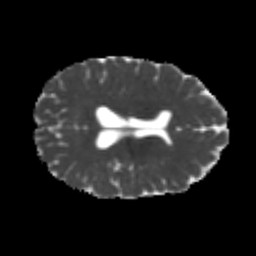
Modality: MD
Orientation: axial
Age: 21
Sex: female
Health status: healthy
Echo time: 0.074 s